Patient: sex F, age 70
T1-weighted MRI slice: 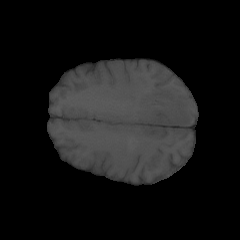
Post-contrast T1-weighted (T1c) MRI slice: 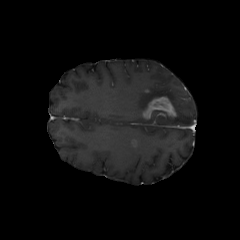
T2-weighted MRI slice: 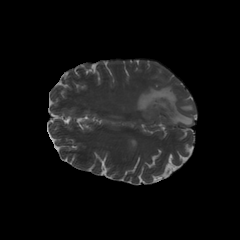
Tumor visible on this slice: yes
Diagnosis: Glioblastoma, IDH-wildtype
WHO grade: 4